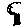
Label: tree